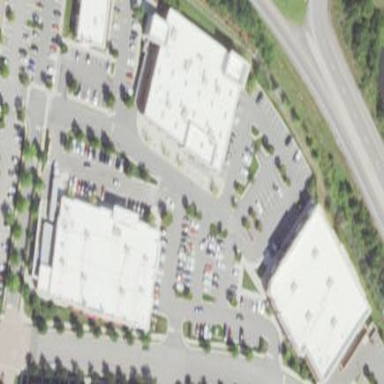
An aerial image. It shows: Outdoor shop located within building.